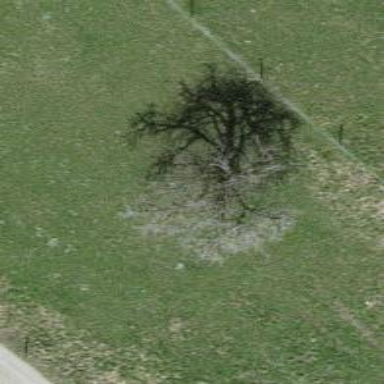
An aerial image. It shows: Agricultural area with broadleaved deciduous trees.